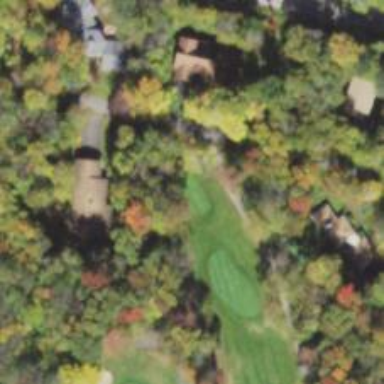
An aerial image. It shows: Golf tee.